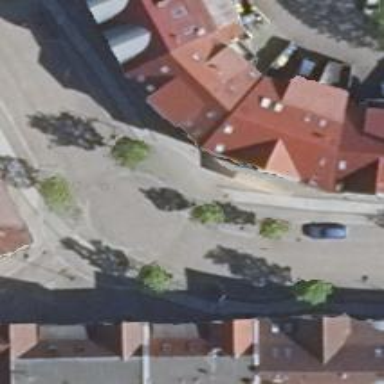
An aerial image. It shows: Residential road with traffic calming hump.